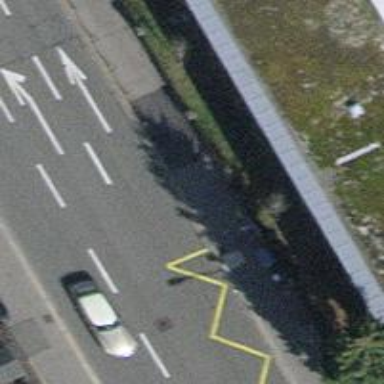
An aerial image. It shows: Platform for public transport. The platform is located by the road.